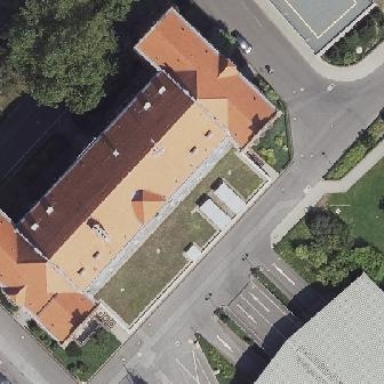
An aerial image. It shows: Government building with hipped roof shape.